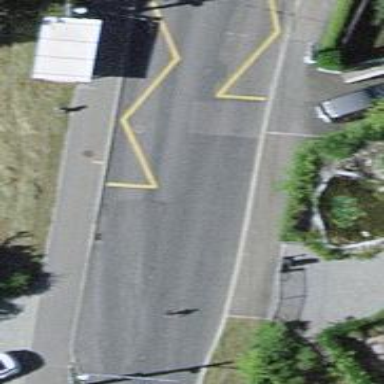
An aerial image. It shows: Trolleybus stop position for public transport.